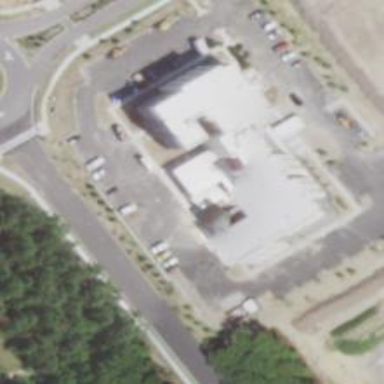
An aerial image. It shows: Hotel building.